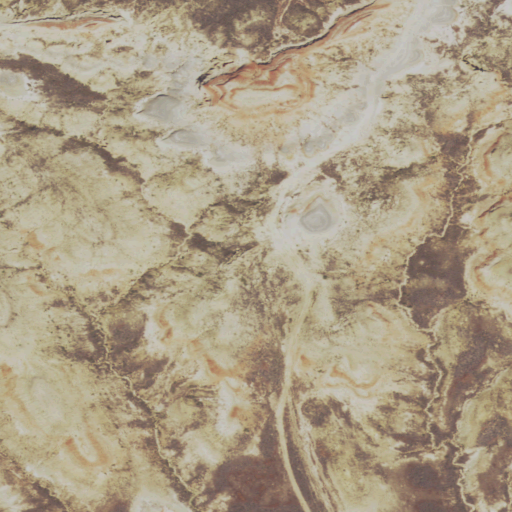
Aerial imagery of cliff(s) in Wyoming named Beaver Slide containing shrub, grassland, and barren land